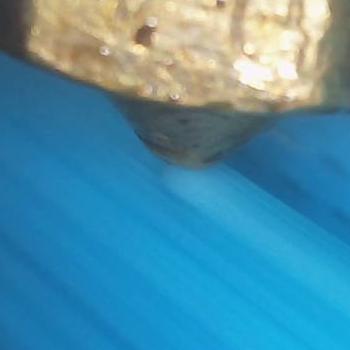
Flow rate: 200%